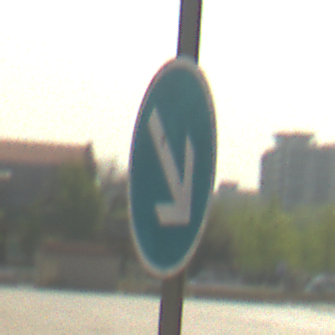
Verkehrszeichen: VorgeschriebeneVorbeifahrtRechts
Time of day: MorningAfternoon
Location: Outdoor (Suburban)
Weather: Clear
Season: NotSpecified
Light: Natural